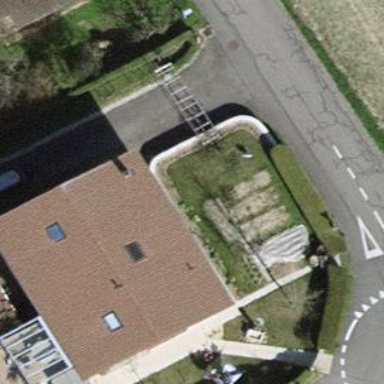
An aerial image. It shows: Detached building.